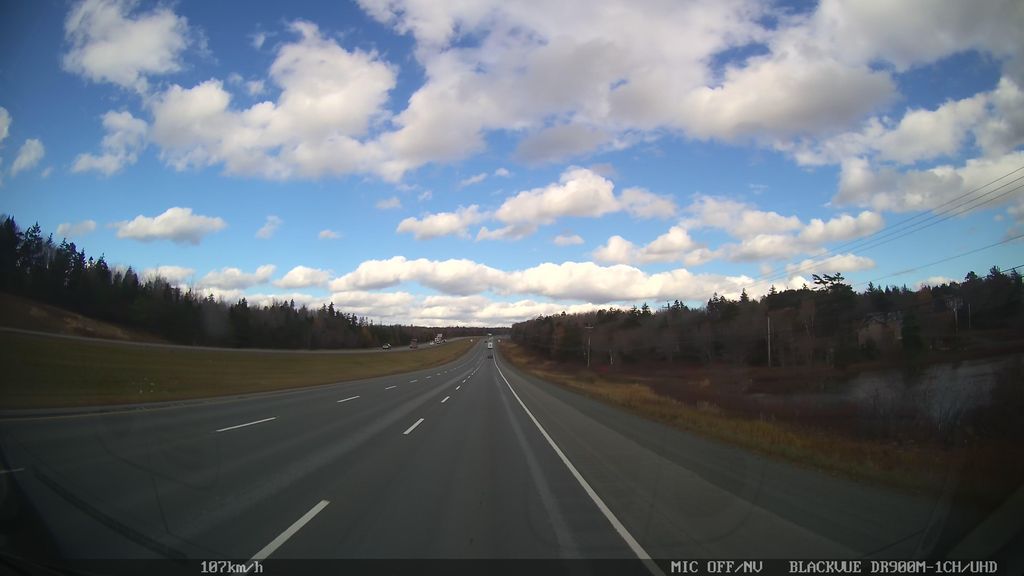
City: halifax